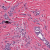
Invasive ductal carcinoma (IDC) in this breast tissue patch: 1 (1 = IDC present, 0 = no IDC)